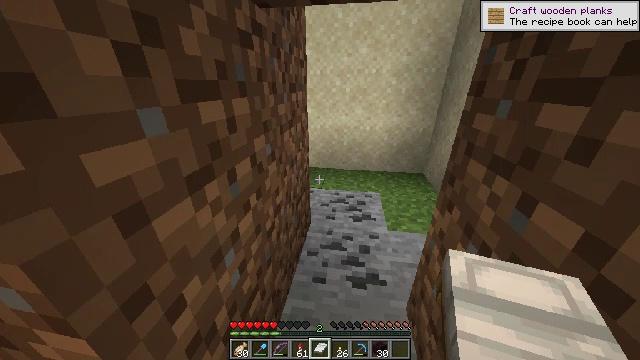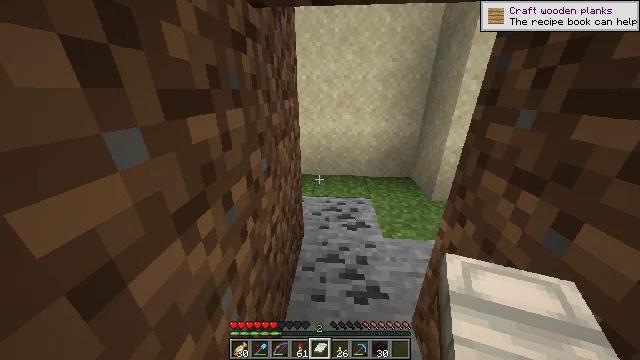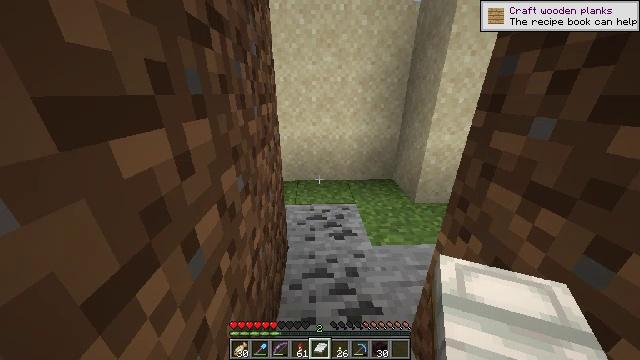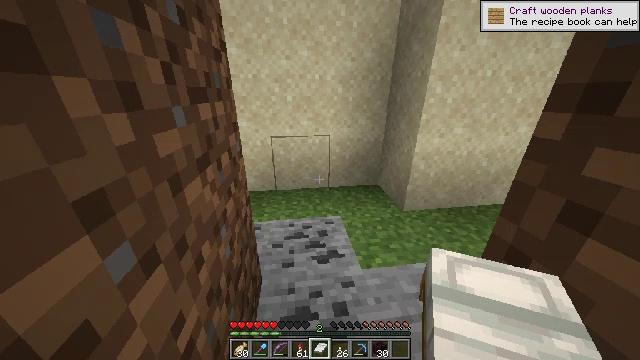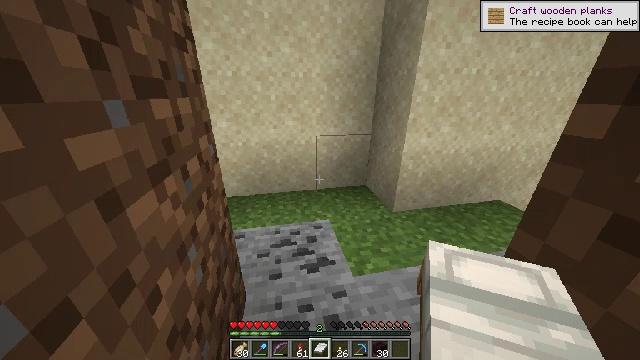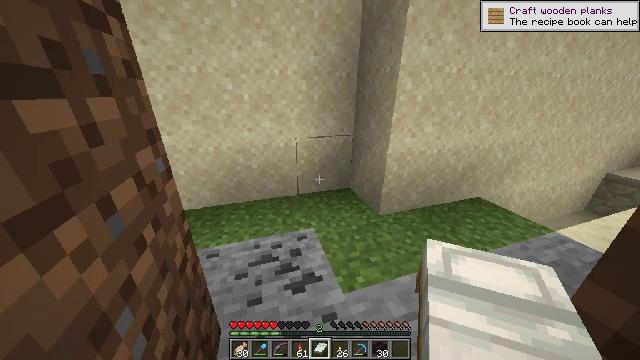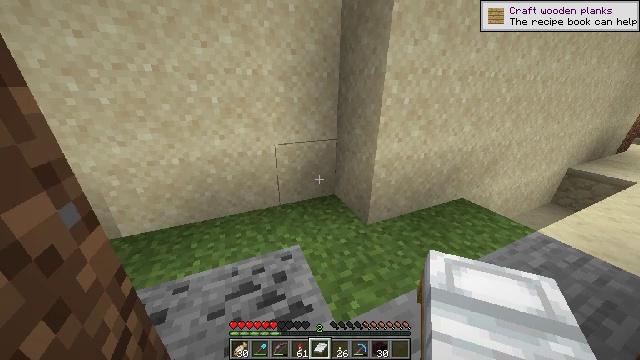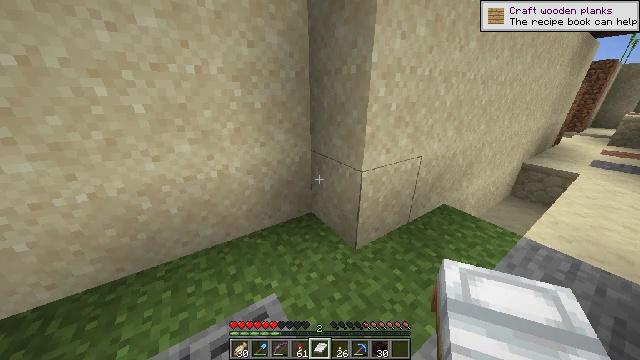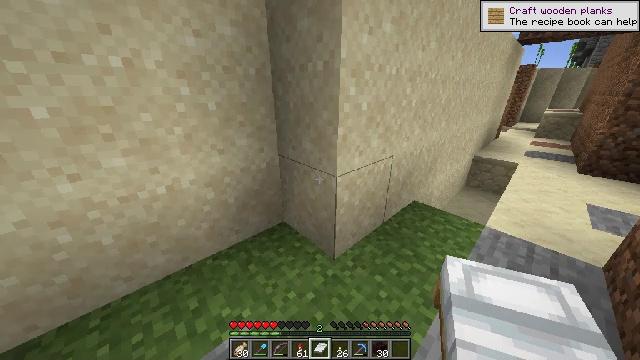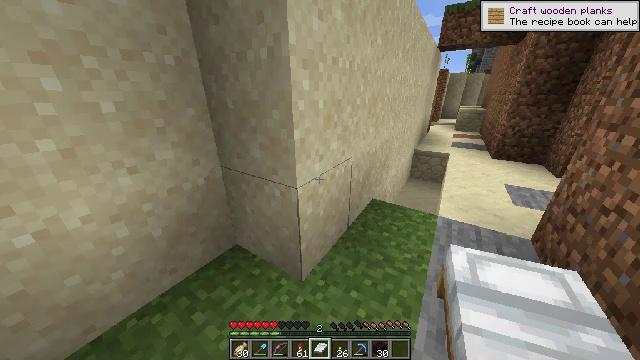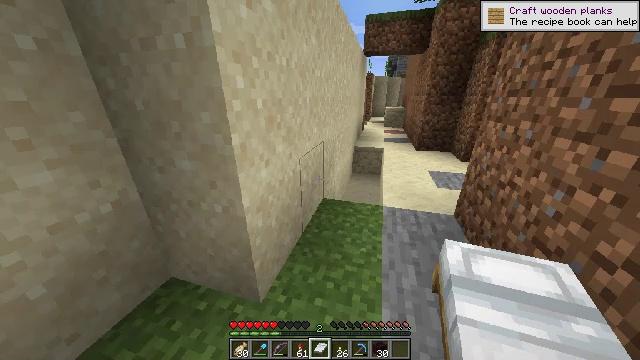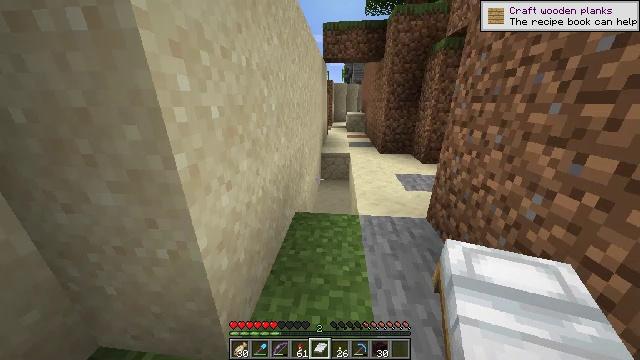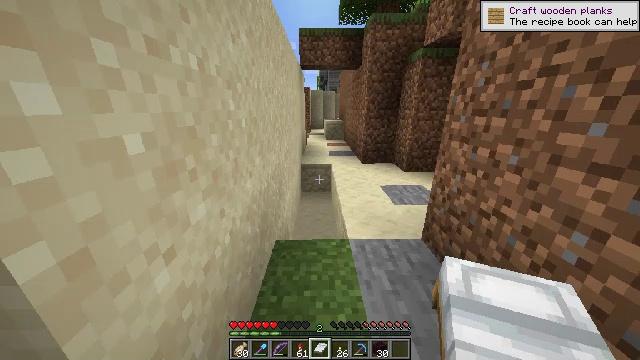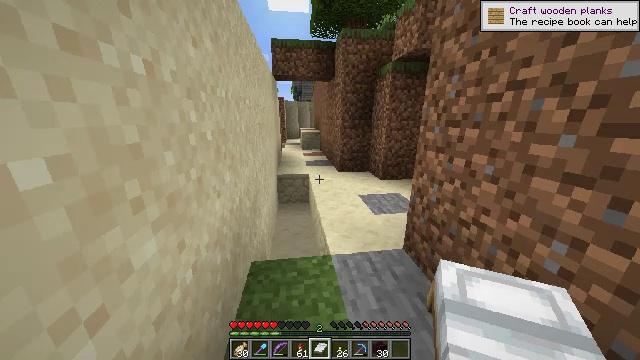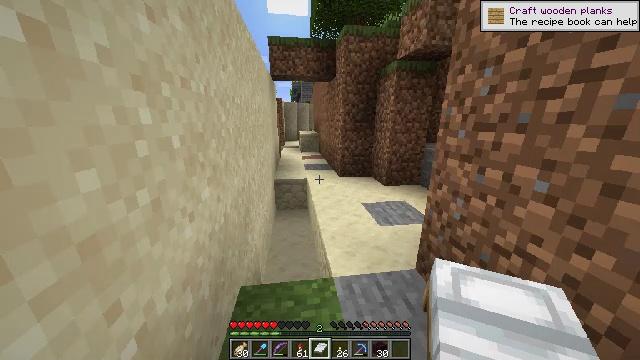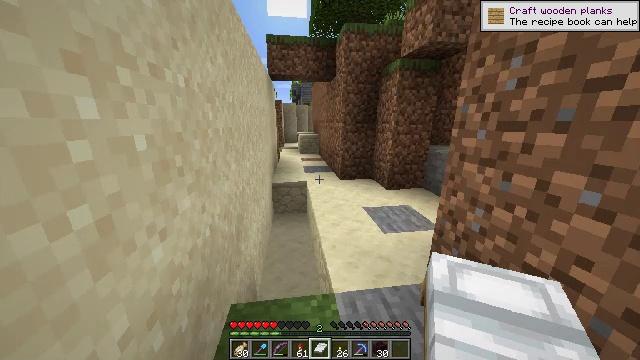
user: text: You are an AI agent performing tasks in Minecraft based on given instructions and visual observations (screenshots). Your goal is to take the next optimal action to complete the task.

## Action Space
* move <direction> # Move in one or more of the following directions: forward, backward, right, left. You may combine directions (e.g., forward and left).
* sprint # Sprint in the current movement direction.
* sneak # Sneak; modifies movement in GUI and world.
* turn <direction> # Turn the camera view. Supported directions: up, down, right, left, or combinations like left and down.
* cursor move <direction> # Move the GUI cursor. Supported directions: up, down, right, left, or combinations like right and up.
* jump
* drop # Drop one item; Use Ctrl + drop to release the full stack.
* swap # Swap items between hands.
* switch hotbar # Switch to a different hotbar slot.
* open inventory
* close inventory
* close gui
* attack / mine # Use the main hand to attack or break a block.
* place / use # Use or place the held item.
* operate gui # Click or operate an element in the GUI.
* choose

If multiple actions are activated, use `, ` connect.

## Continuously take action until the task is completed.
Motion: motion action
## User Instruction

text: Craft nether bricks.
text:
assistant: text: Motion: move forward and move left, turn right and up
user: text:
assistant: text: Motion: move forward, turn right
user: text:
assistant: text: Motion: move forward, turn right
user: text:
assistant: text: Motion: move forward, turn right
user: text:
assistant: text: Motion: move forward, turn right
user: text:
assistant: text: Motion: move forward, turn right
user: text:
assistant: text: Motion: move forward, turn right
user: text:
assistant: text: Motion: move forward, turn right
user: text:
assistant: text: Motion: move forward, turn right
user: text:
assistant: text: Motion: move forward, turn right
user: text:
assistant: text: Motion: move forward, turn right and up
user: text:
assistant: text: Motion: move forward, turn right and up
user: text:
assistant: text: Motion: move forward, turn right and up
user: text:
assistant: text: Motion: move forward
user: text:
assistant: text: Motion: move forward
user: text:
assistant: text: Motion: move forward, turn left and up
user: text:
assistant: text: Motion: move forward, turn left
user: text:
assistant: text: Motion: move forward
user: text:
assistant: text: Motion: move forward
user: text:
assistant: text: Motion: move forward
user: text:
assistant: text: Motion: move forward
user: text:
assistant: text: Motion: move forward
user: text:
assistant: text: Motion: move forward
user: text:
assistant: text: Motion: move forward
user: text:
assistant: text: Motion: move forward
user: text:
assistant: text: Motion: move forward
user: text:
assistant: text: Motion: move forward
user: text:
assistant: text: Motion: move forward
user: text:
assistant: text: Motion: move forward
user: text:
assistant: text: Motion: move forward